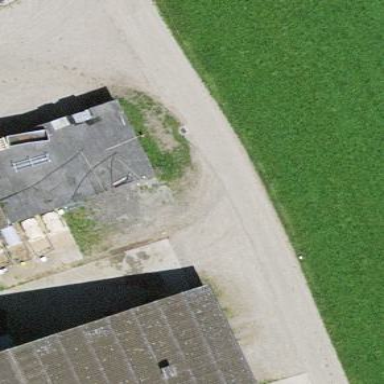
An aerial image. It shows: Shed building.